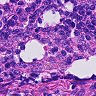
Metastatic tissue present: no